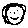
Label: smiley face